Question: I that uses ISO-8859-15. When I get any kind of PHP error, the error message is not displayed at all whenever it contains a single non-ASCII character (most likely because modern PHP assumes UTF-8 everywhere). That happens in most custom exceptions because error messages are in Spanish:

Is there a PHP directive that controls this?
---
So far I'm disabling HTML errors as workaround. I don't need any kind of conversion because everything is correctly configured to use ISO-8859-15 (files, database, HTTP headers...). I'd say this is <URL> but I'm still at 5.5.
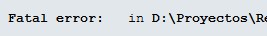
Answer: Contrary to my initial believe, the builtin error handler does not seem to use the <URL> introduced in PHP/5.6.0 when composing HTML error messages, neither does it use 'input_encoding' or 'output_encoding'. So we're basically left with two alternatives:
1. Use a set of custom error handler and custom exception handler (far from trivial if you don't want to end up with something worse than the original).
2. Disable HTML errors: if( version_compare(PHP_VERSION, '5.4.0', '>=') ){
ini_set('html_errors', false);
}